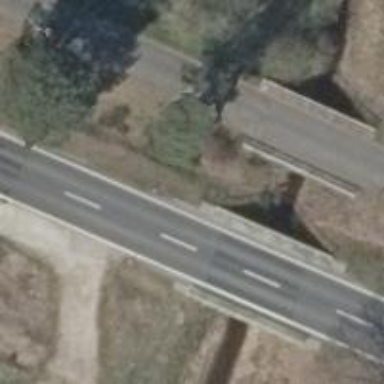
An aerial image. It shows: Asphalt road on secondary bridge.